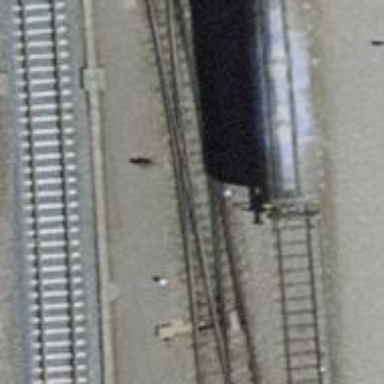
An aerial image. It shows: Railway crossing.